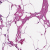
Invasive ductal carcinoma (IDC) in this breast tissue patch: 0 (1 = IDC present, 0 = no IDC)